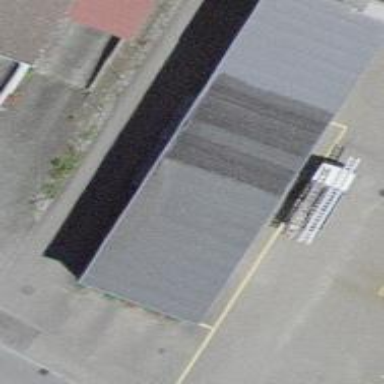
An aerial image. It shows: Garage.